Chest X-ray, AP view. Patient: 21 years old, sex M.
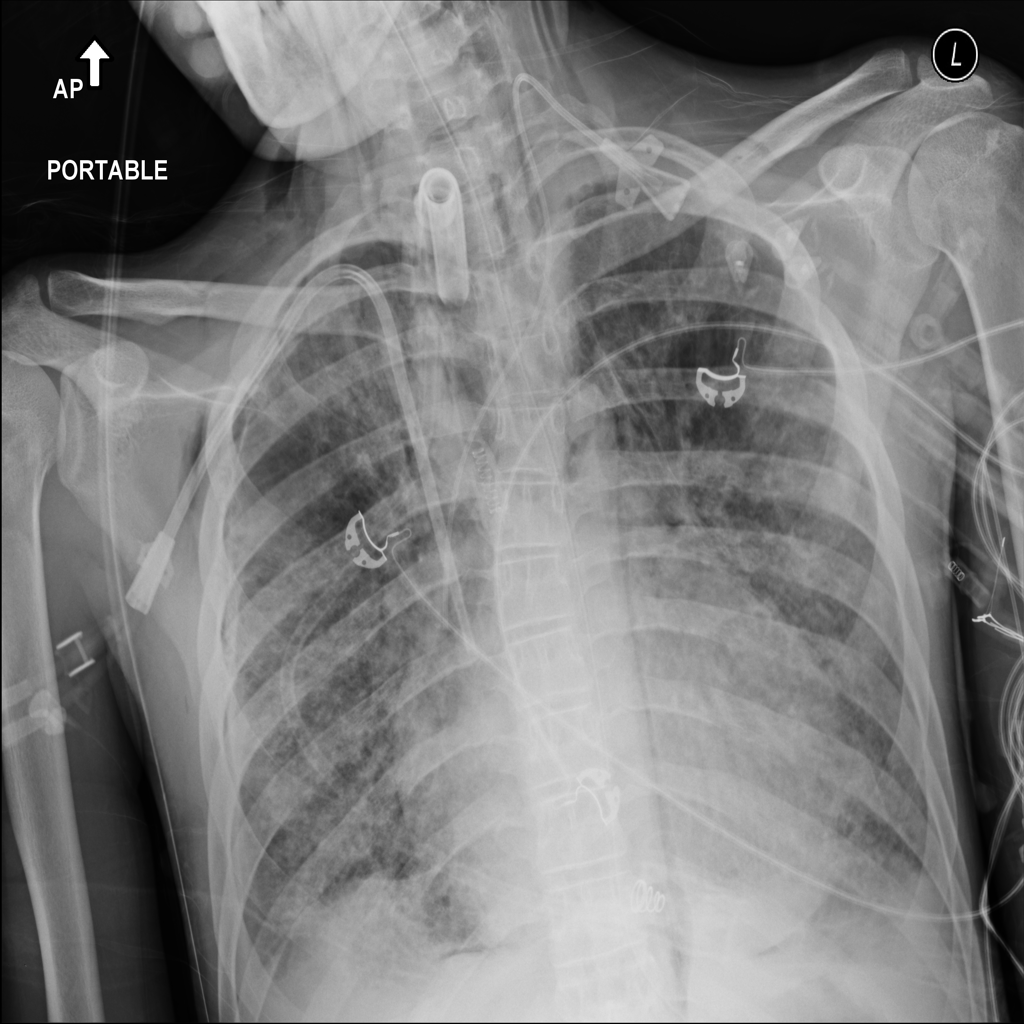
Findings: Infiltration, Nodule, Pneumothorax